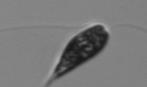
Label: Euglena